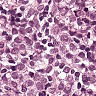
Metastatic tissue present: yes